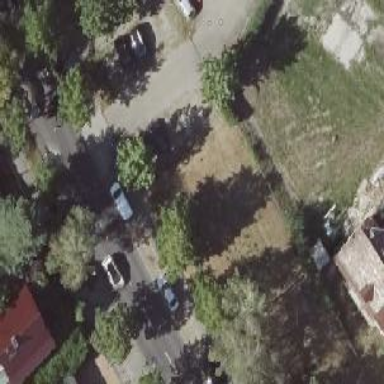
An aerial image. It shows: Parallel street side parking on cobblestone surface.